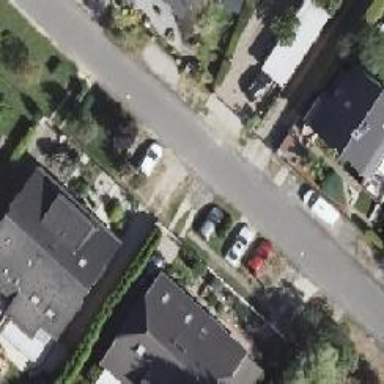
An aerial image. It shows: Residential road with asphalt surface.